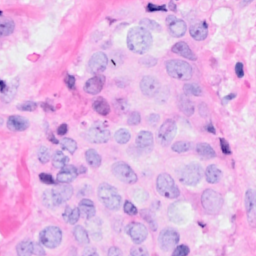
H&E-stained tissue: Breast